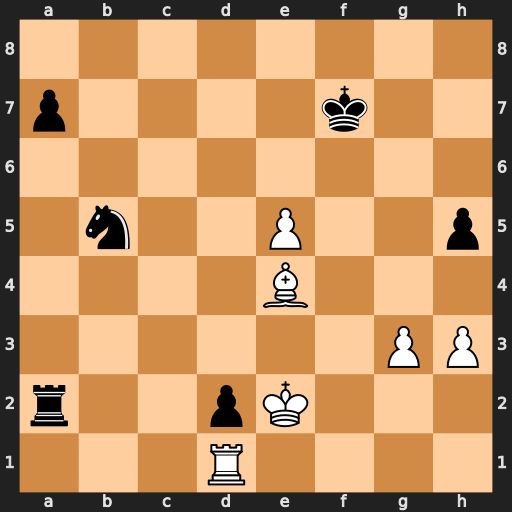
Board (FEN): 8/p4k2/8/1n2P2p/4B3/6PP/r2pK3/3R4
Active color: w
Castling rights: -
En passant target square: -
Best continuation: Bd5+ Ke7 Bxa2 Nc3+ Kxd2